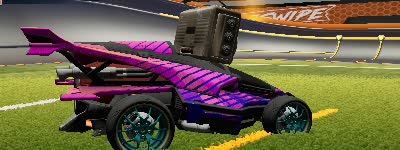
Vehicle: aftershock